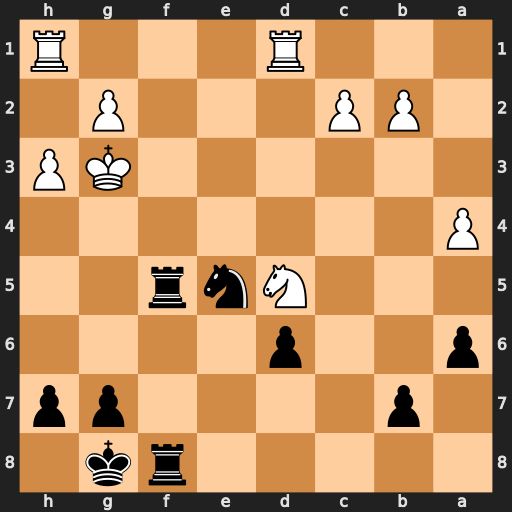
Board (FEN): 5rk1/1p4pp/p2p4/3Nnr2/P7/6KP/1PP3P1/3R3R
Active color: b
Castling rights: -
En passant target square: -
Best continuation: Rg5+ Kh2 Rf2